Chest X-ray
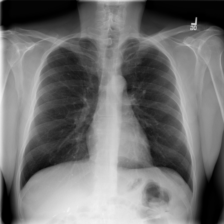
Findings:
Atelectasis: negative
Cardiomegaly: negative
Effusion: negative
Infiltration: negative
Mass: negative
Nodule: negative
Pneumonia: negative
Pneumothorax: negative
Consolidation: negative
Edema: negative
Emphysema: negative
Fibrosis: negative
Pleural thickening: negative
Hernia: negative